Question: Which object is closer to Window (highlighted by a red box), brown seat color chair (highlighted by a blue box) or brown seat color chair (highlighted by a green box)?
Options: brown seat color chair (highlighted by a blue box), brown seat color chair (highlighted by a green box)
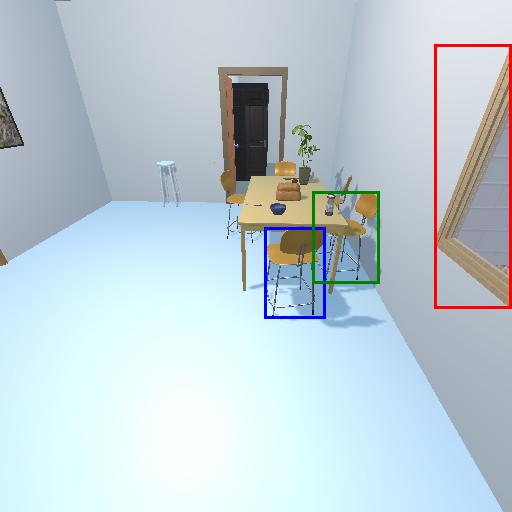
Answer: brown seat color chair (highlighted by a blue box)